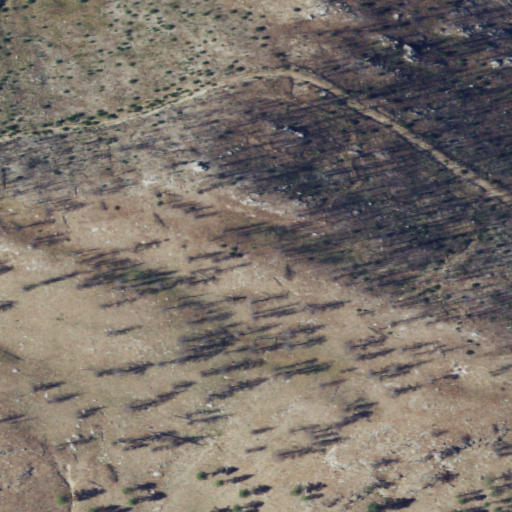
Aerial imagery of mountain in Washington named Finley Mountain containing grassland, open development, shrub, low intensity development, and medium intensity development